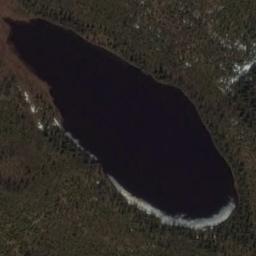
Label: lake